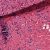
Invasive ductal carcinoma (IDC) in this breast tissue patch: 1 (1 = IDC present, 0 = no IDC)